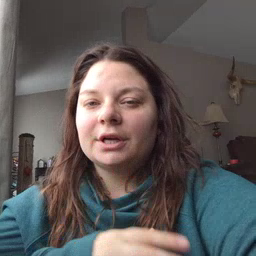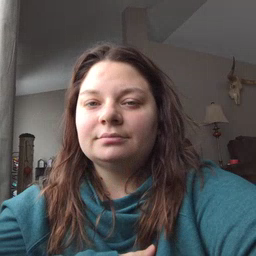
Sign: water